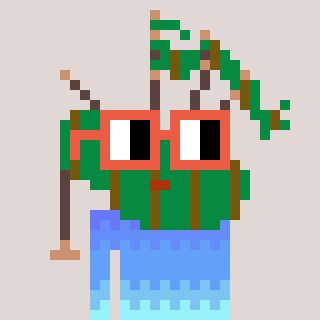
a pixel art character with square orange glasses, a bagpipe-shaped head and a yellow-colored body on a warm background